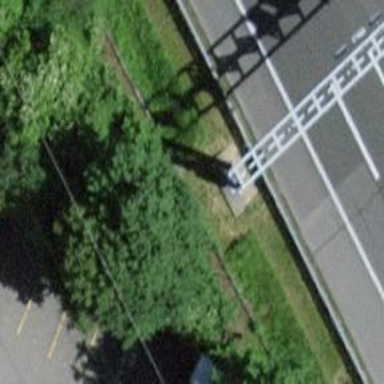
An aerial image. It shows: Gantry structure.